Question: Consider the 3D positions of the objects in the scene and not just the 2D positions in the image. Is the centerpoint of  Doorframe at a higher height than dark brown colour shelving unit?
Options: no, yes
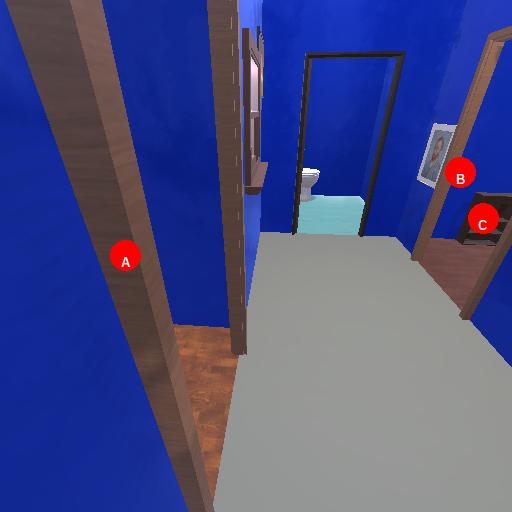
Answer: no